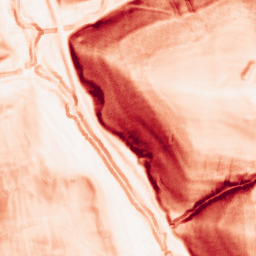
Category: morphological
Decomposition family: morphological_gradient
Decomposition parameters: size: 5
shape: square
Upsampling method: fft_zeropad
Upsampling parameters: scale: 8
Upsampling scale: 8